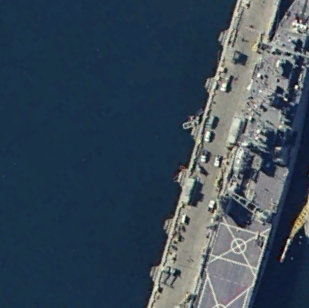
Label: combat